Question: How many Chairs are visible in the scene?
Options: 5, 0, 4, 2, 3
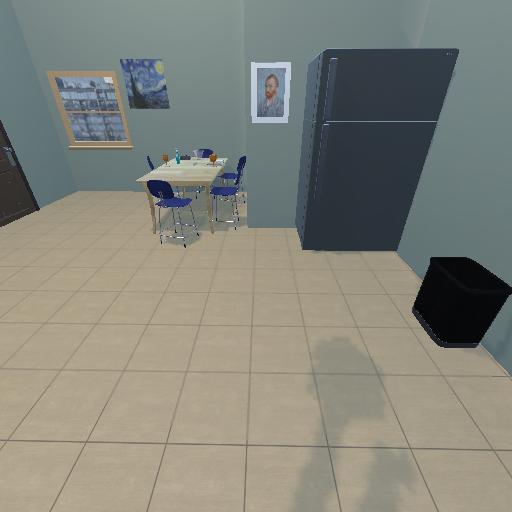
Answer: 5